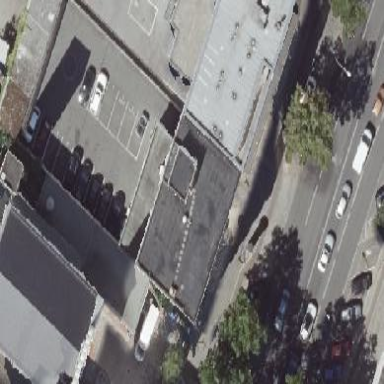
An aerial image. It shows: Commercial building.